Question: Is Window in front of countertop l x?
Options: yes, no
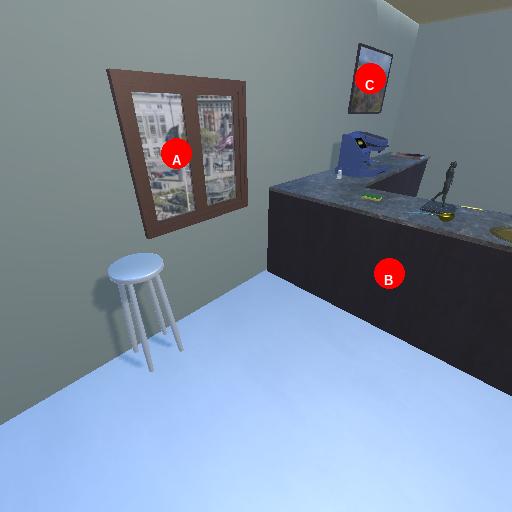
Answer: yes